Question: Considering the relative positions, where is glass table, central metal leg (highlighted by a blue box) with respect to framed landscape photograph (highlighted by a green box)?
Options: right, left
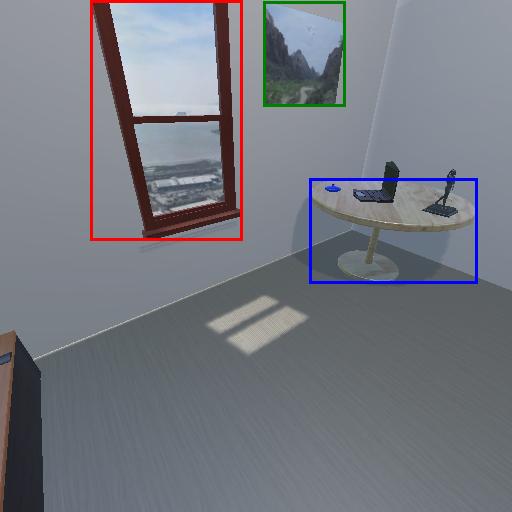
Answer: right